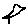
Label: bird